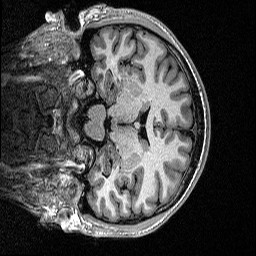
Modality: T1w
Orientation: coronal
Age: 20
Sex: male
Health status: healthy
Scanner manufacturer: siemens
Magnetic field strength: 1.5 T
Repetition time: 2.73 s
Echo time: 0.00357 s